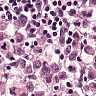
Metastatic tissue present: yes